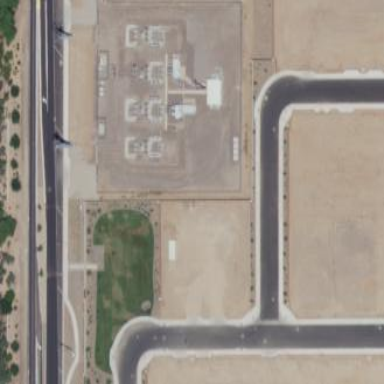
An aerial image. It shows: Outdoor distribution-level power substation enclosed by fence.